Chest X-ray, AP view. Patient: 62 years old, sex M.
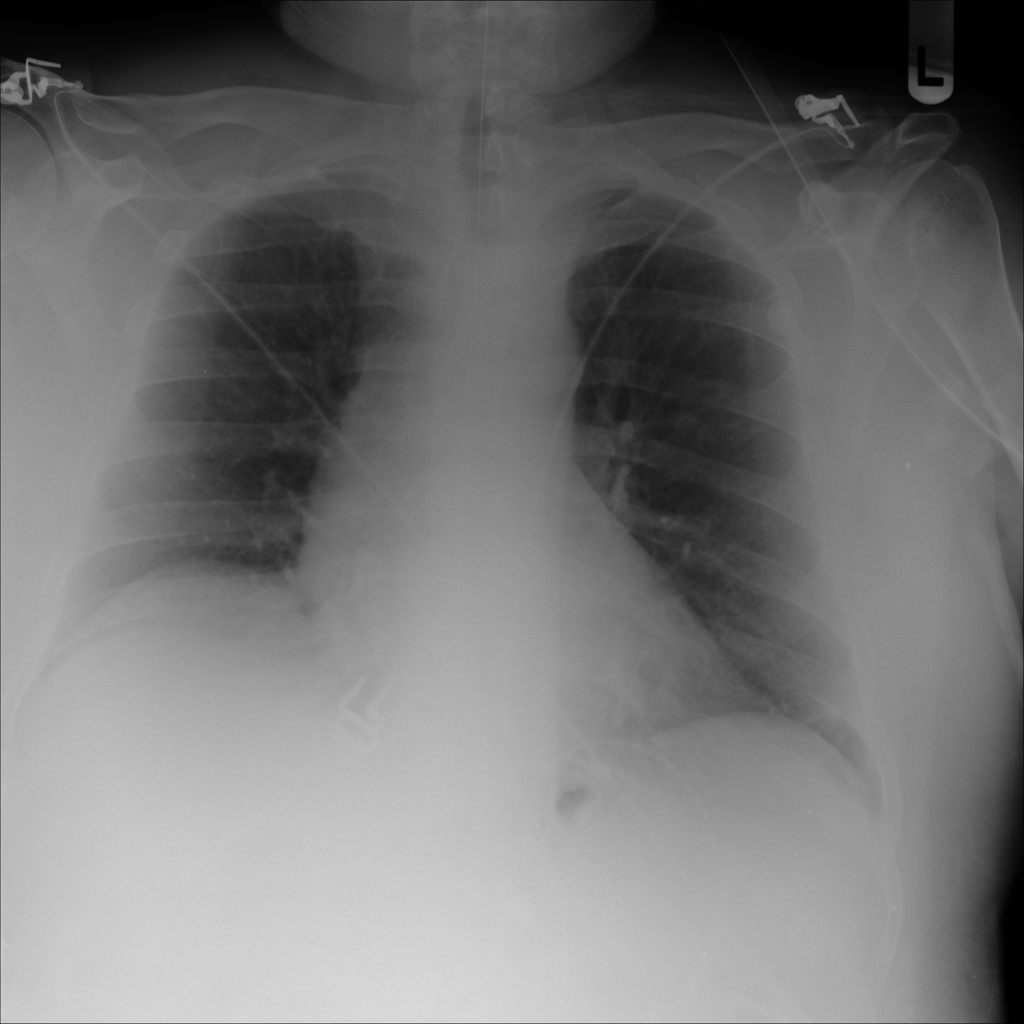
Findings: No Finding